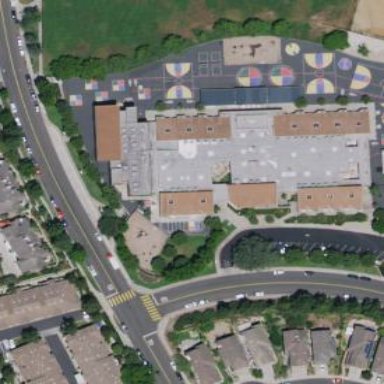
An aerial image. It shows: School building focused on education.